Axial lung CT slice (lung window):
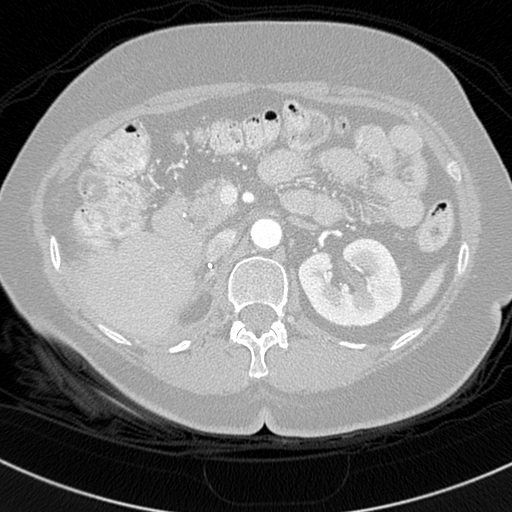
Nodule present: no